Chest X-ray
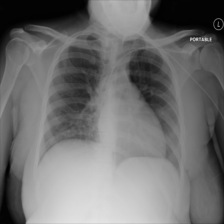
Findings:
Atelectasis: negative
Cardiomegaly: negative
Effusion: negative
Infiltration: negative
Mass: negative
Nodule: negative
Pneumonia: negative
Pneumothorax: negative
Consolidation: negative
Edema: negative
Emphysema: negative
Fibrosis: negative
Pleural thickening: negative
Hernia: negative